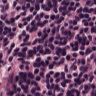
Metastatic tissue present: no